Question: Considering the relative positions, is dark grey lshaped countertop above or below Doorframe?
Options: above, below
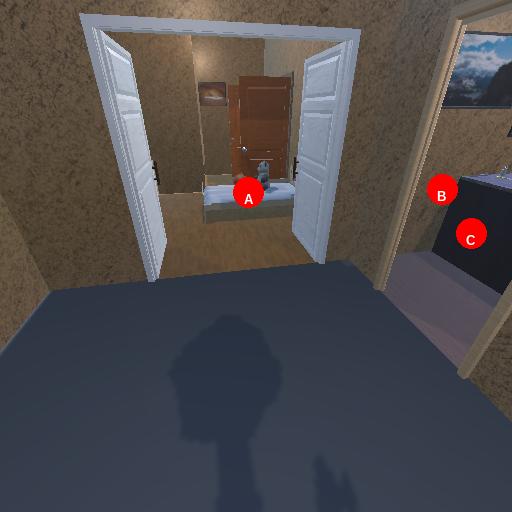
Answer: above